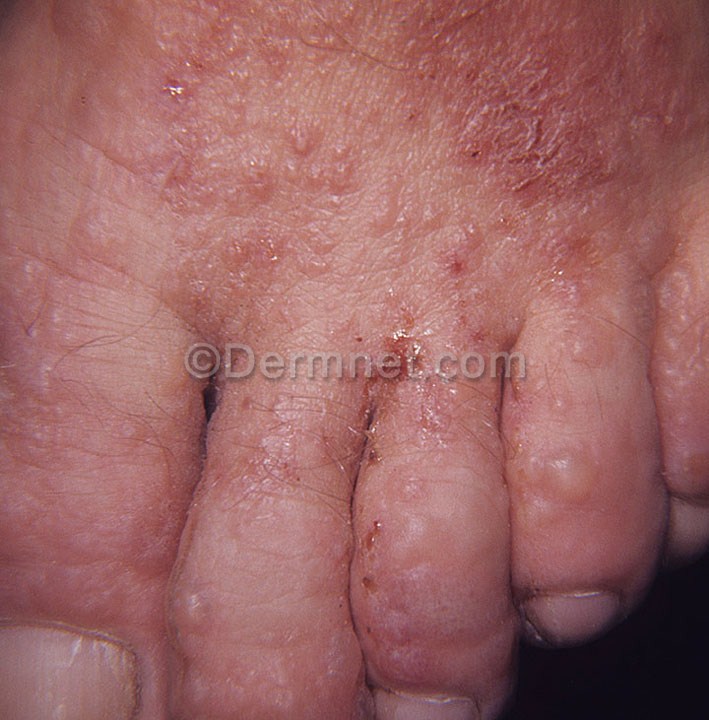
Disease: Eczema Photos